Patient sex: F
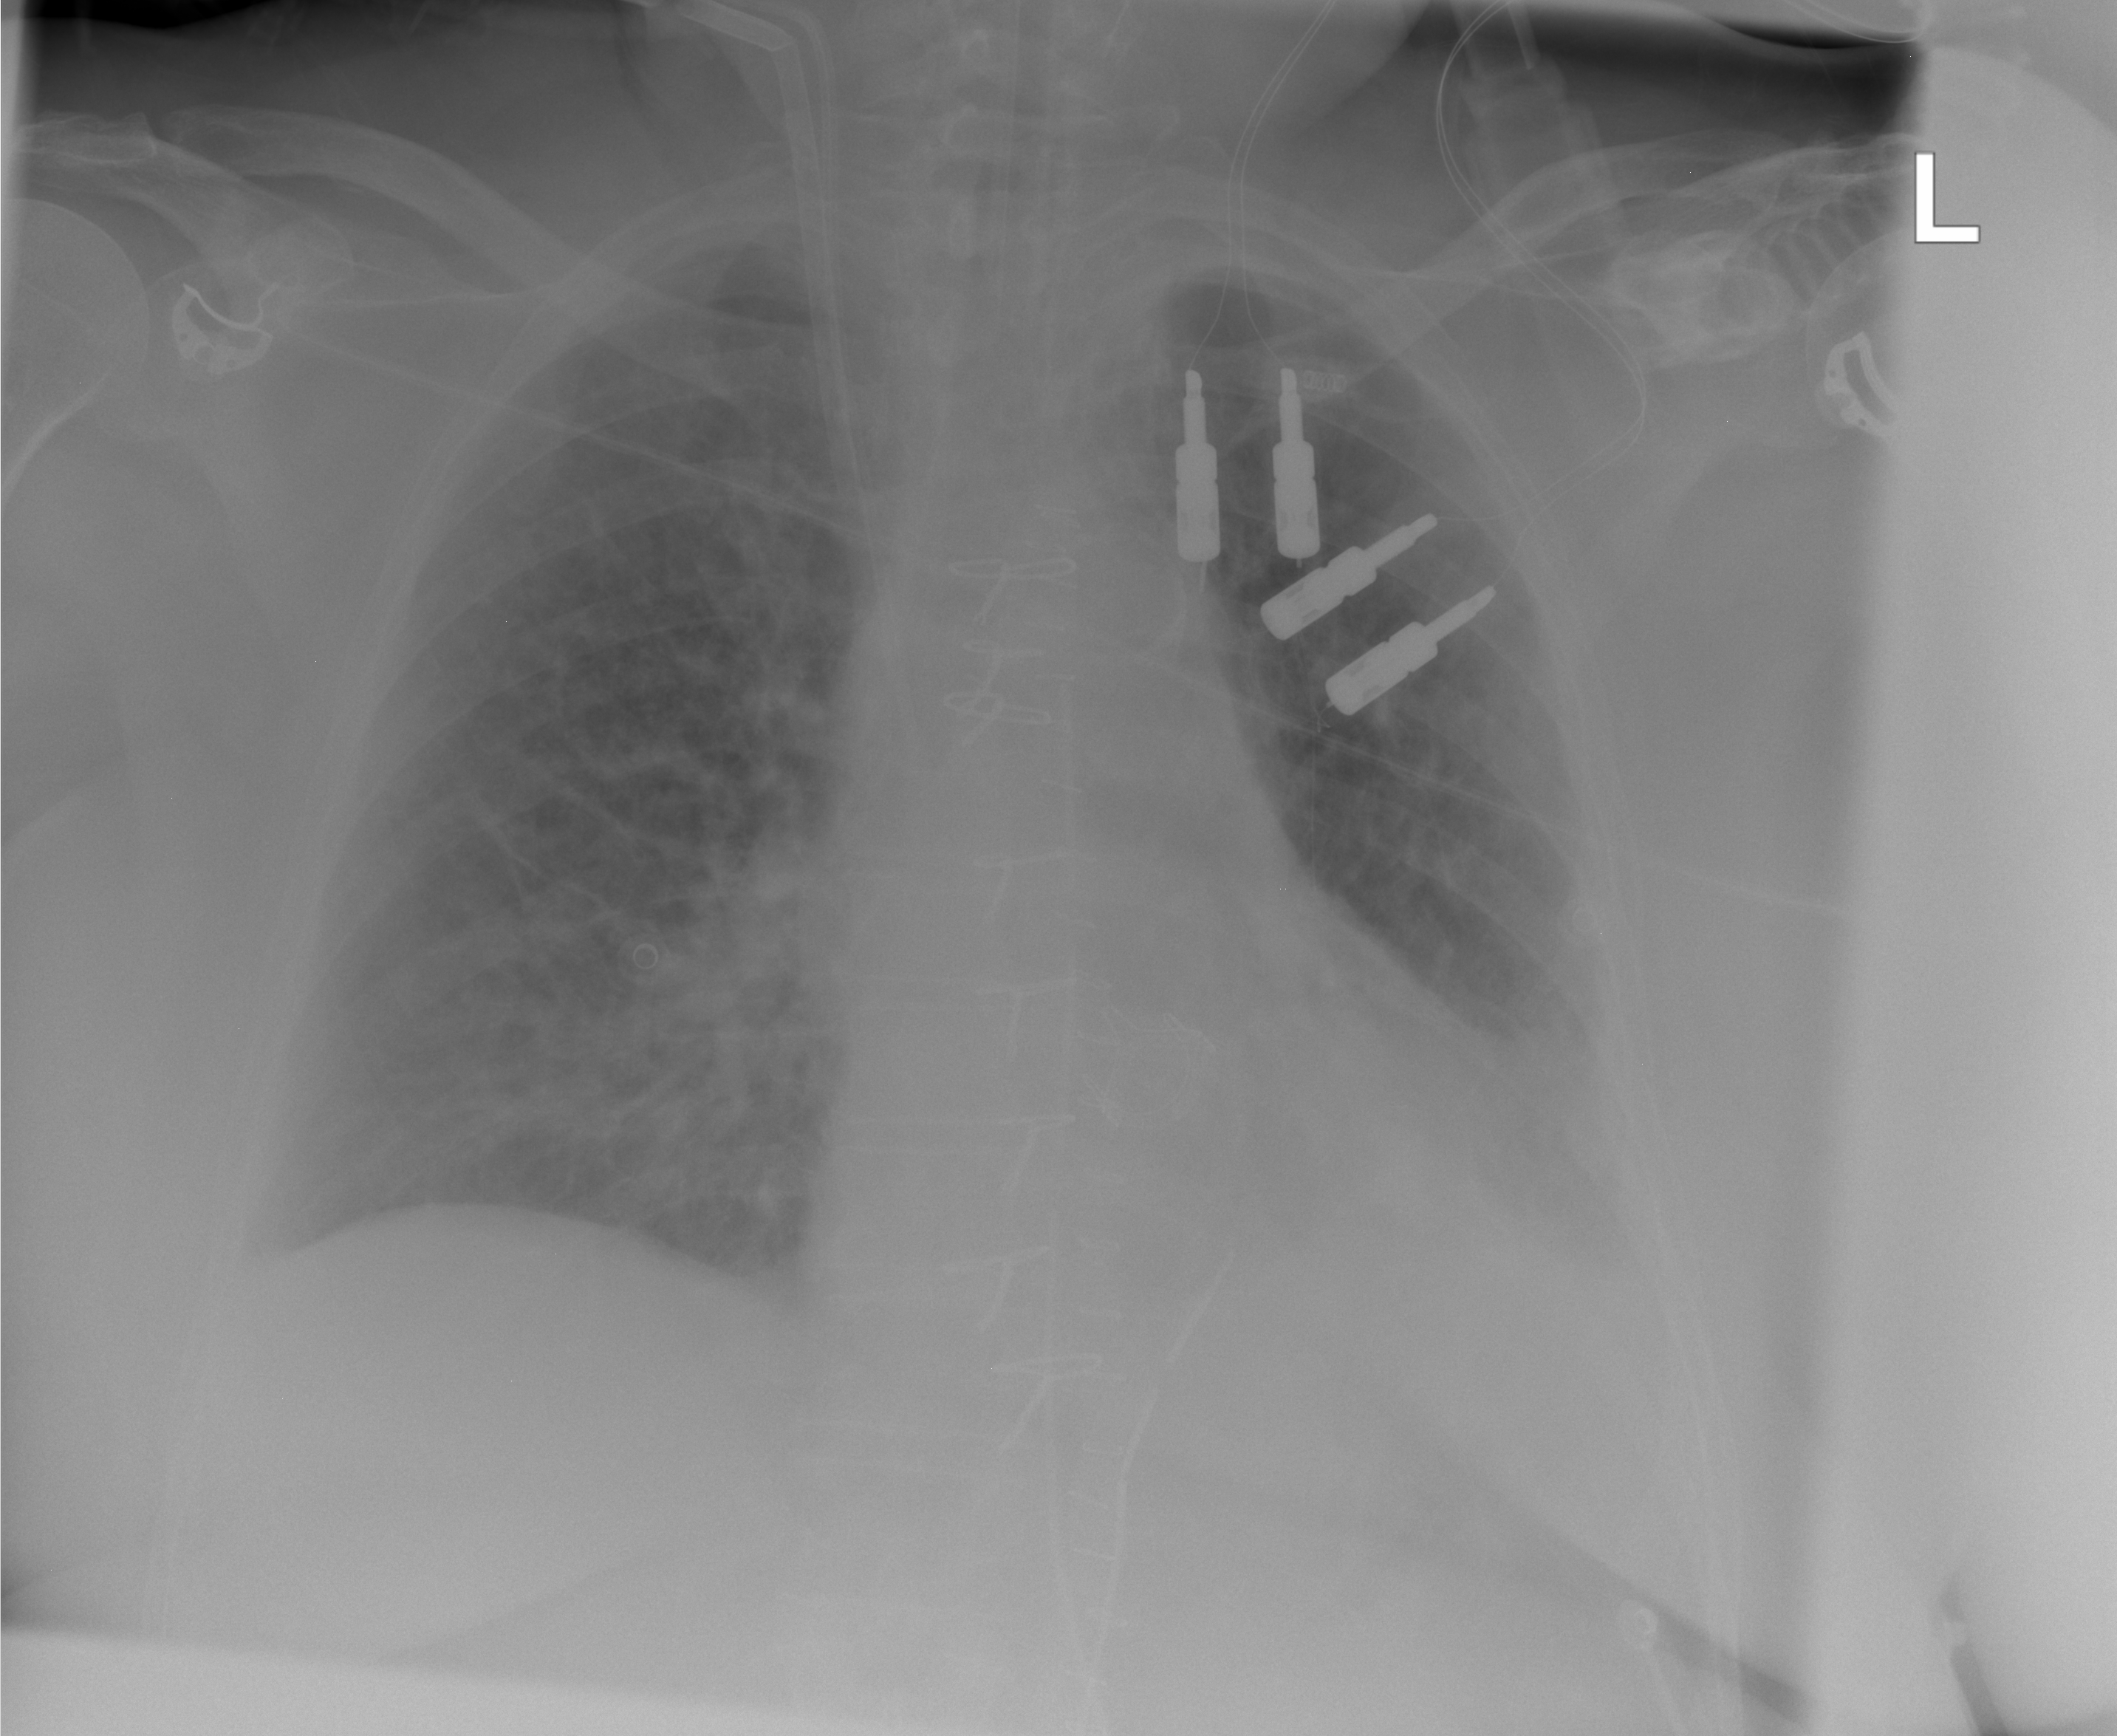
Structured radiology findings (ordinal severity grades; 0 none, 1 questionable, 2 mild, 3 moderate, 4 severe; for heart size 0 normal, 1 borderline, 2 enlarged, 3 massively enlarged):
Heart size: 2
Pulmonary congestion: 3
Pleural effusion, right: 1
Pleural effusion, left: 3
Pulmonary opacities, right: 2
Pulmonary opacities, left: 0
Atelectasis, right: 2
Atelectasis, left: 2